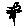
Label: flower